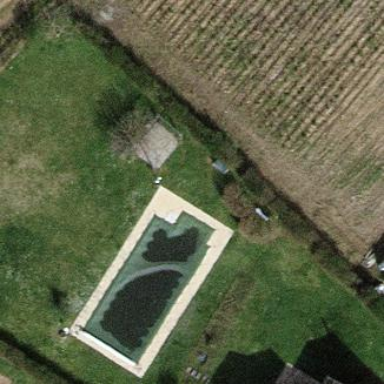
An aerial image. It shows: Swimming pool located in leisure land.